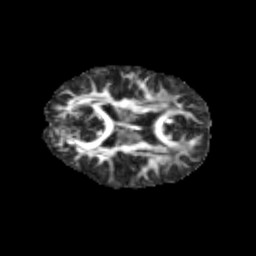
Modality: FA
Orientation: axial
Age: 10
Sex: female
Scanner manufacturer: siemens
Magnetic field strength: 3 T
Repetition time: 3.8 s
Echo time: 0.07 s